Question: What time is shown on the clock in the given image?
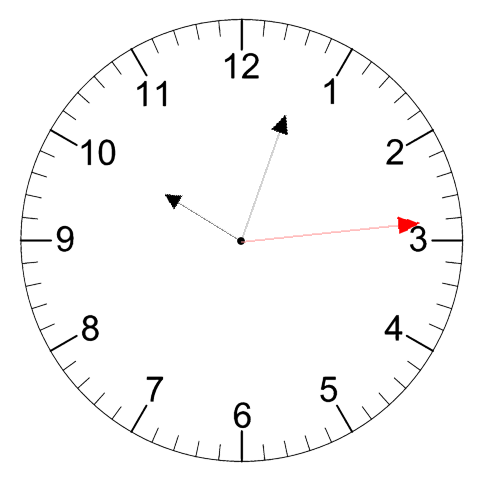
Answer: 10:03:14